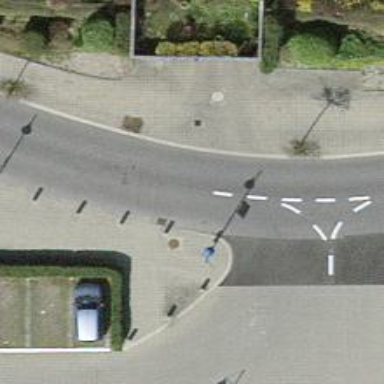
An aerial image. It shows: Bollard.